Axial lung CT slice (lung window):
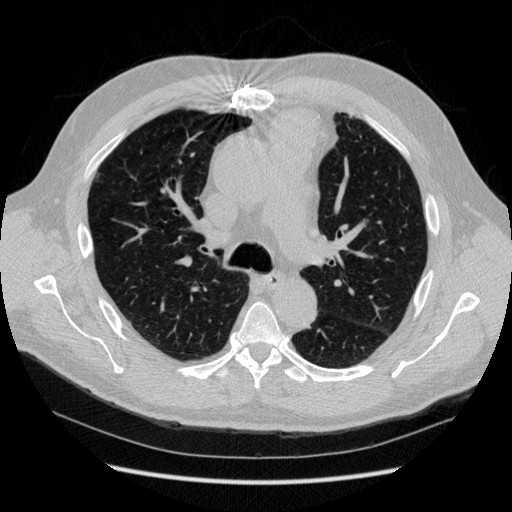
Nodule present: yes
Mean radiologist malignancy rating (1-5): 3